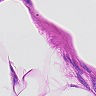
Metastatic tissue present: no